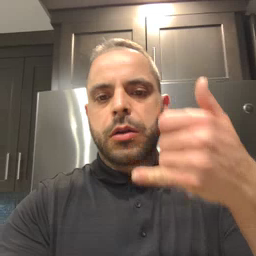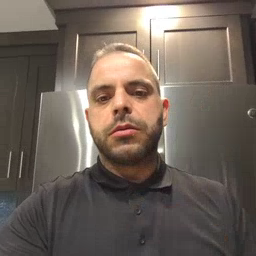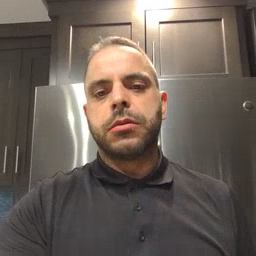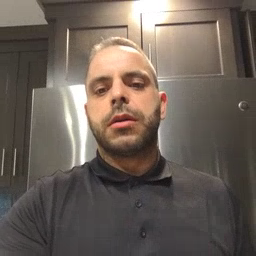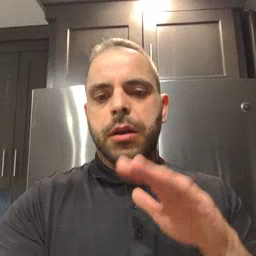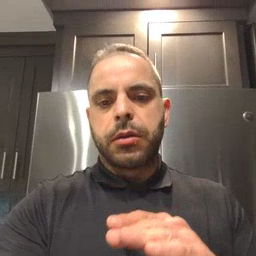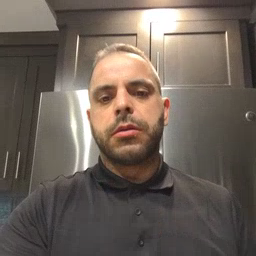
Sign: on